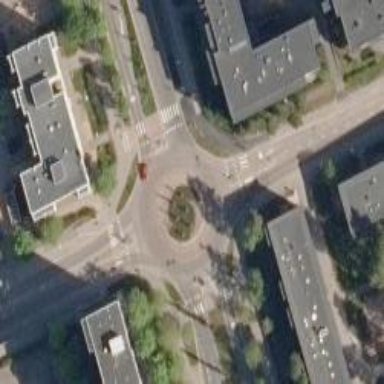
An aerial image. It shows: Marked road crossing with pedestrian island.